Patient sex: F
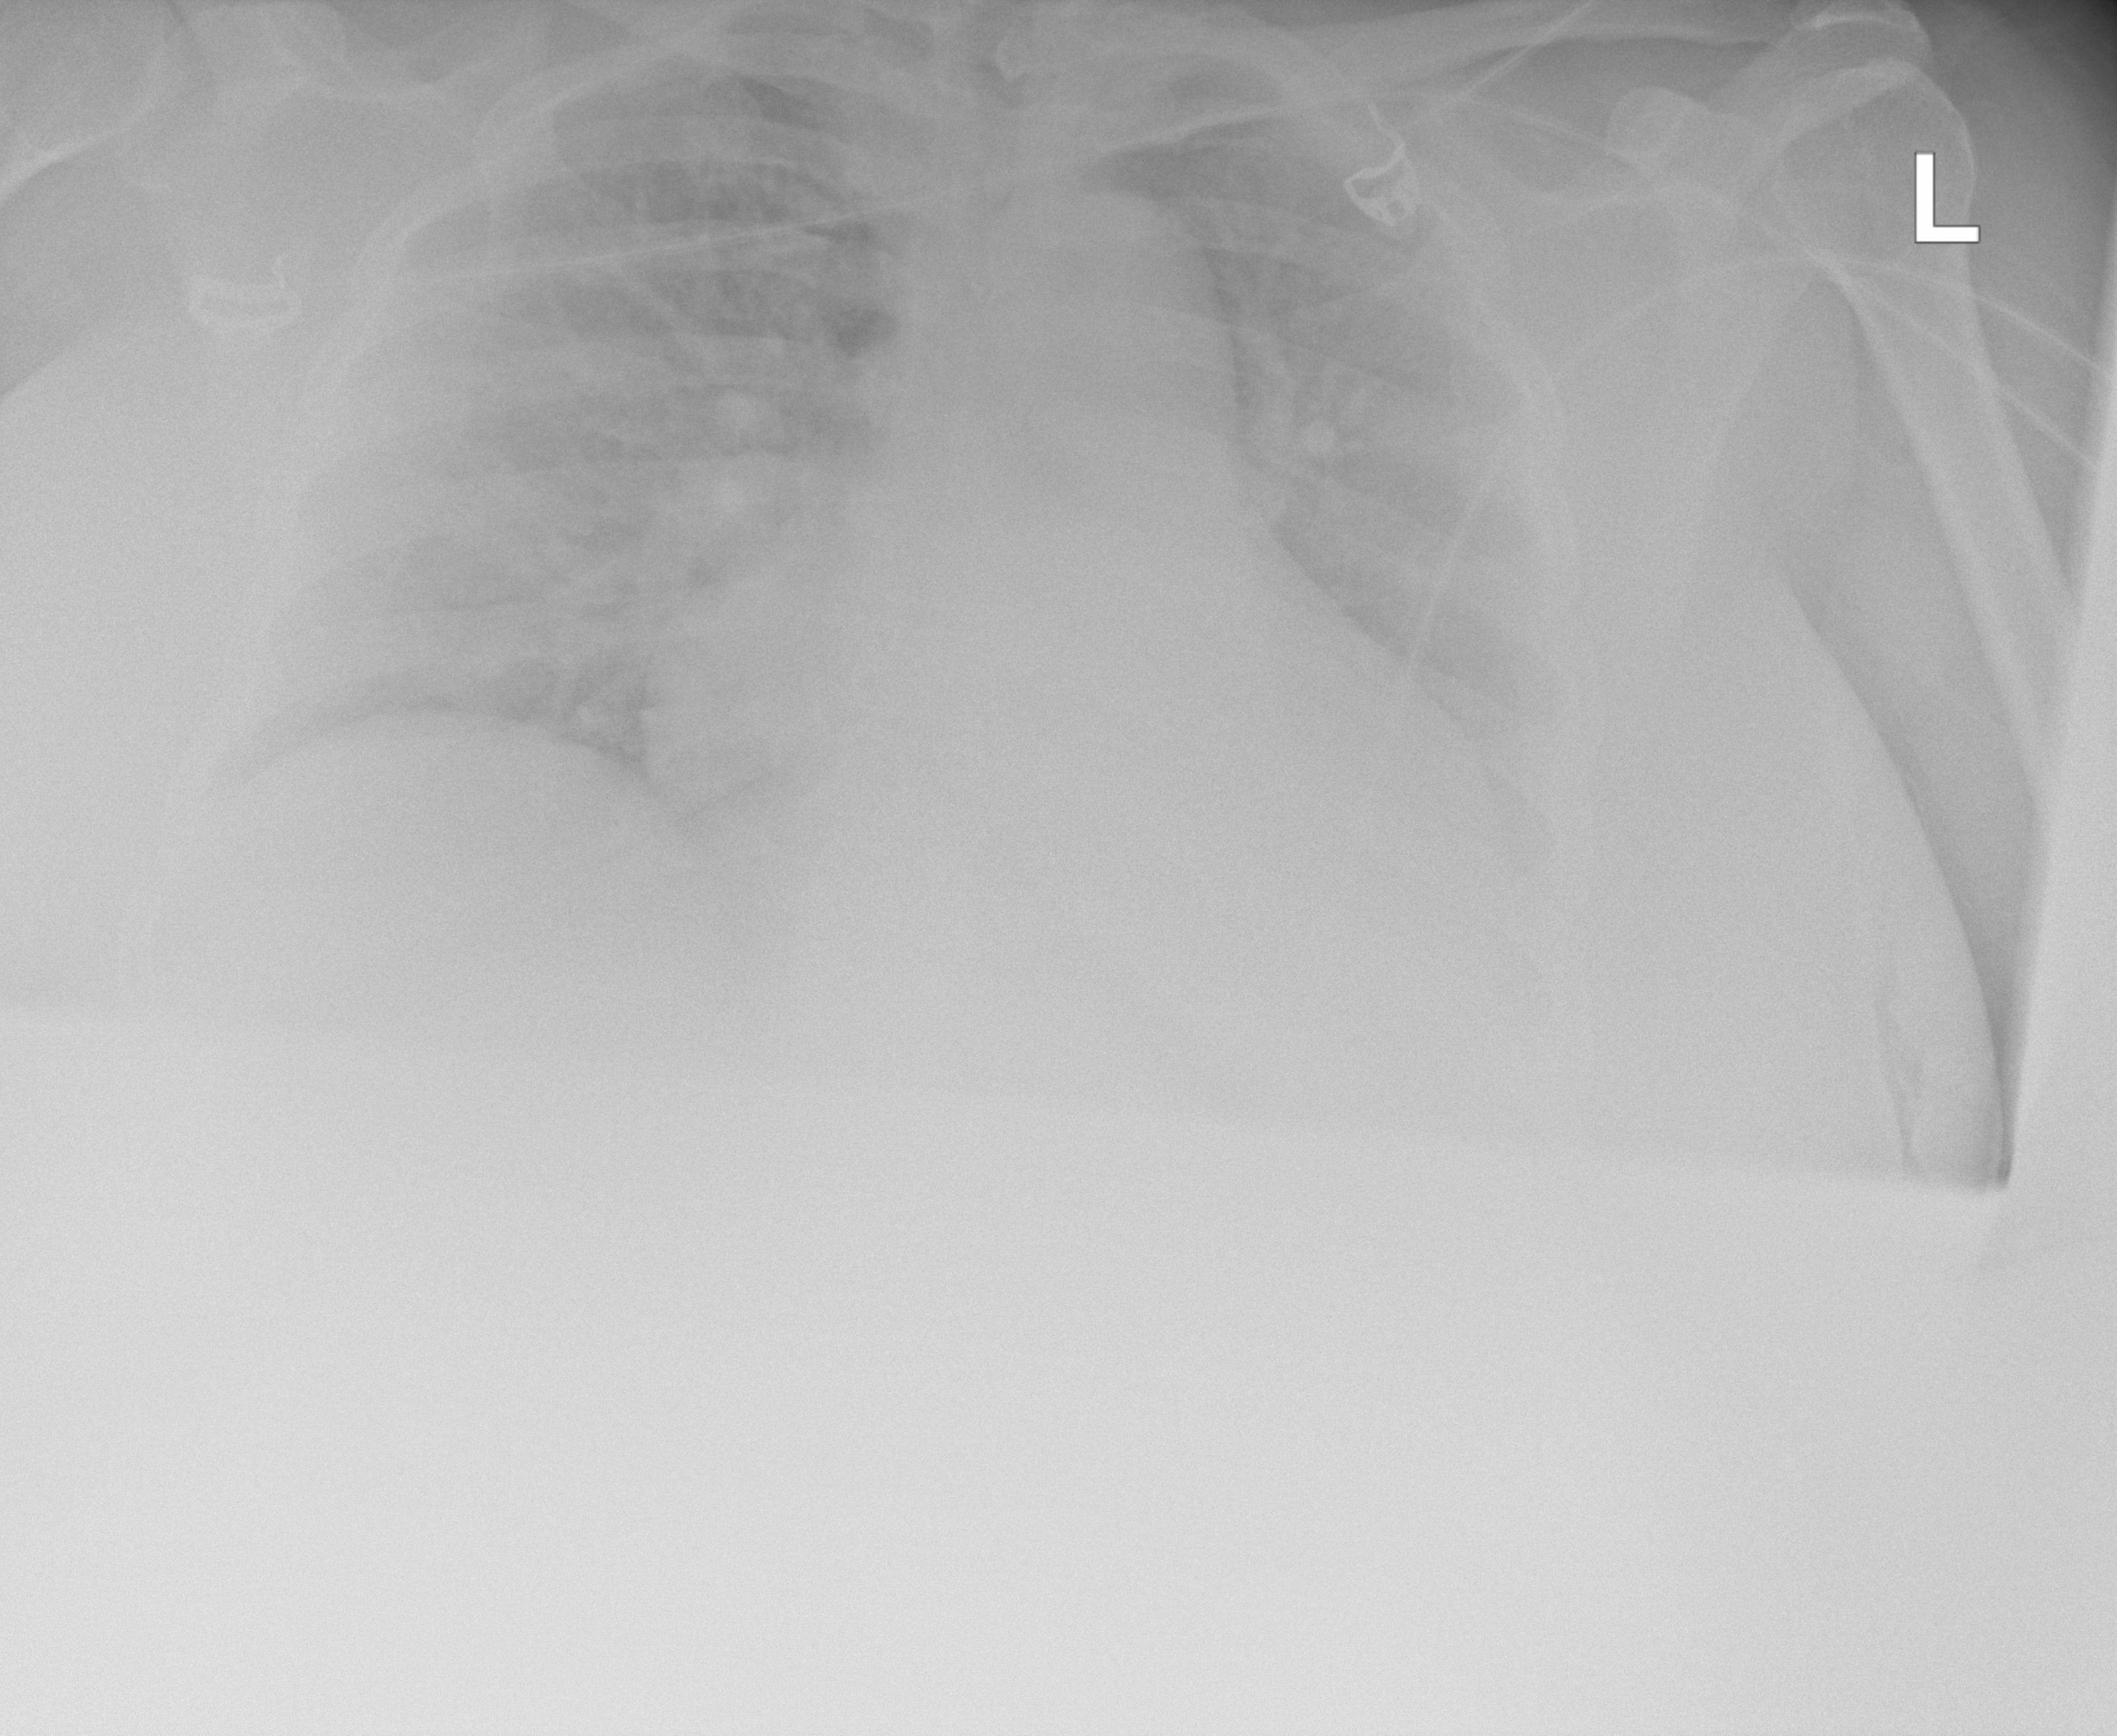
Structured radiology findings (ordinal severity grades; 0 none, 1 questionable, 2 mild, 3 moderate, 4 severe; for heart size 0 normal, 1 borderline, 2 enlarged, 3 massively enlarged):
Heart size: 2
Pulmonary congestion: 2
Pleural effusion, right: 0
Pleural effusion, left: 0
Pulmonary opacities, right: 0
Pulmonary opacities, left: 0
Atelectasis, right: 0
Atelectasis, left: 0